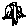
Label: triangle